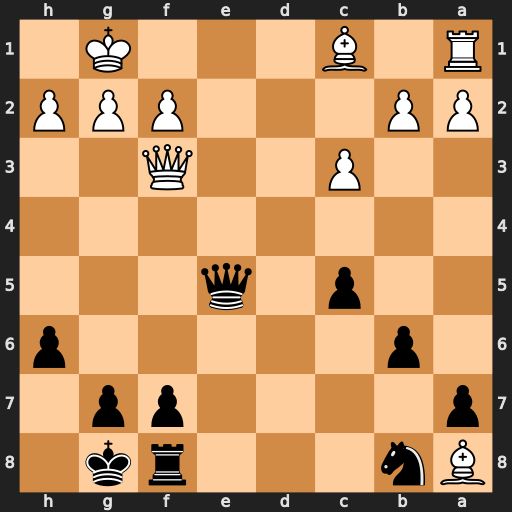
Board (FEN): Bn3rk1/p4pp1/1p5p/2p1q3/8/2P2Q2/PP3PPP/R1B3K1
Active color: b
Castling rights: -
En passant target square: -
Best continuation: Qe1#